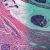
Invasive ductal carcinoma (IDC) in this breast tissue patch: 0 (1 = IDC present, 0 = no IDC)